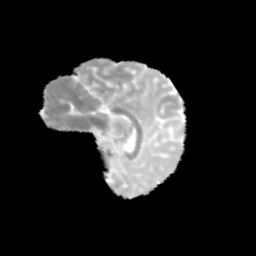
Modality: MD
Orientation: sagittal
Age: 12
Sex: female
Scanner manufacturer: siemens
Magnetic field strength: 3 T
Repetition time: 3.8 s
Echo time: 0.07 s